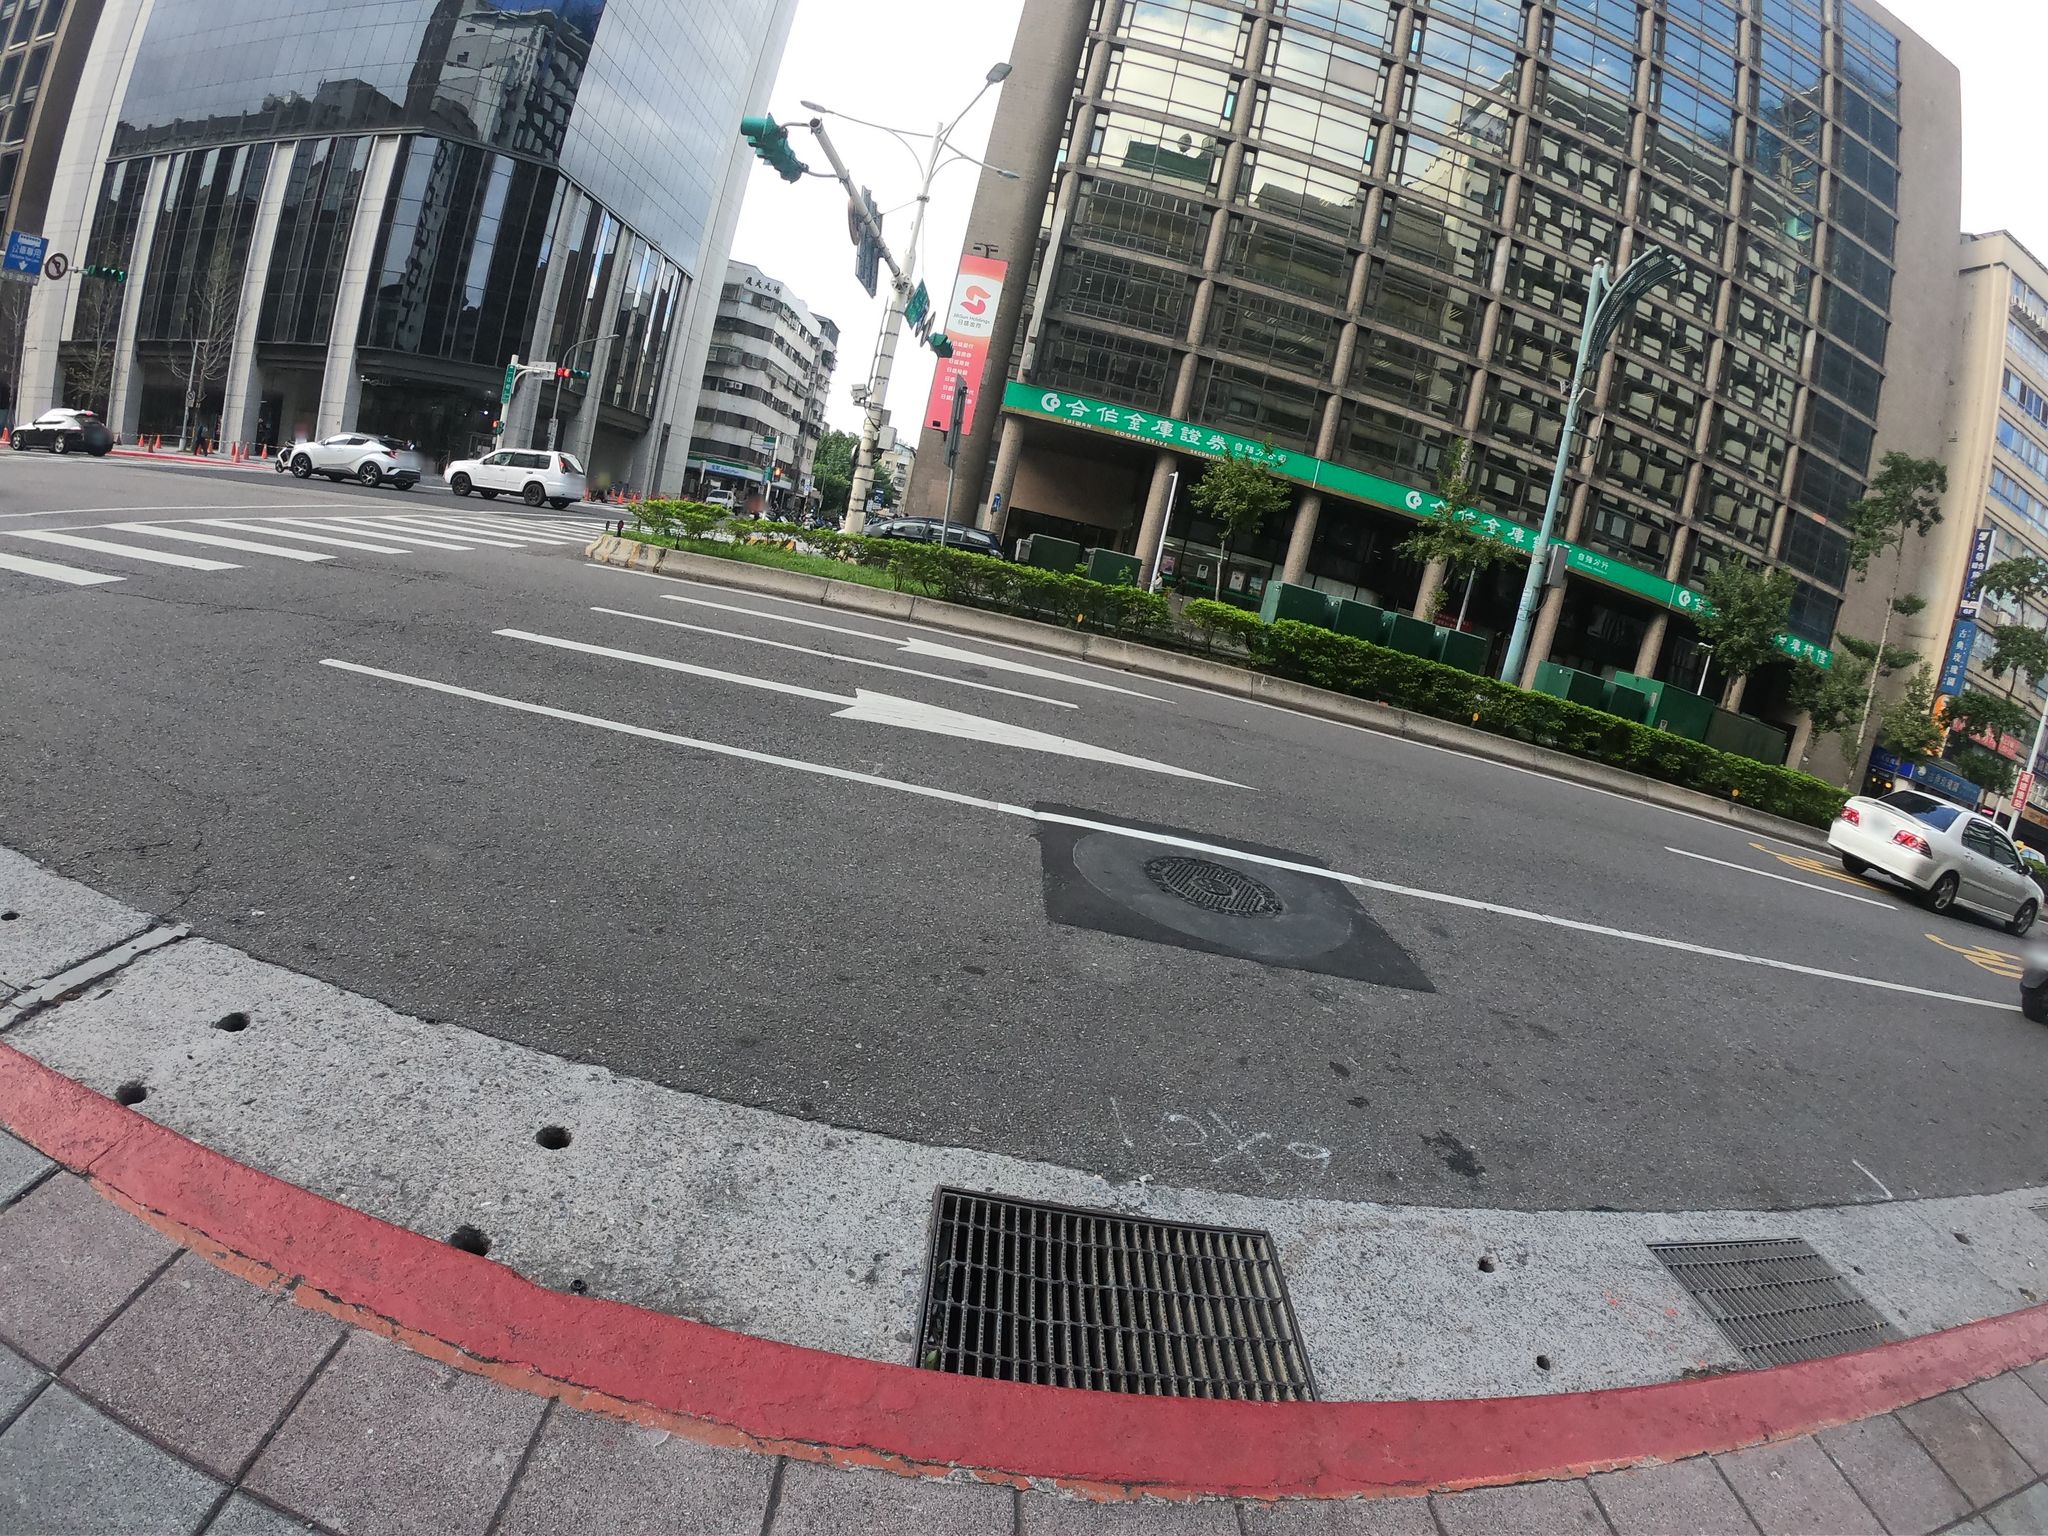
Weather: clear
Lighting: day
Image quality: good
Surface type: walking surface
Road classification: service
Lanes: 1
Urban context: urban centre
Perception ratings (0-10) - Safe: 5.87, Lively: 9.48, Beautiful: 5.05, Boring: 0.84, Depressing: 3.39, Wealthy: 7.16